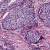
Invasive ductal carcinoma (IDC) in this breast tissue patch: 0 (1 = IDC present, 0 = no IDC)